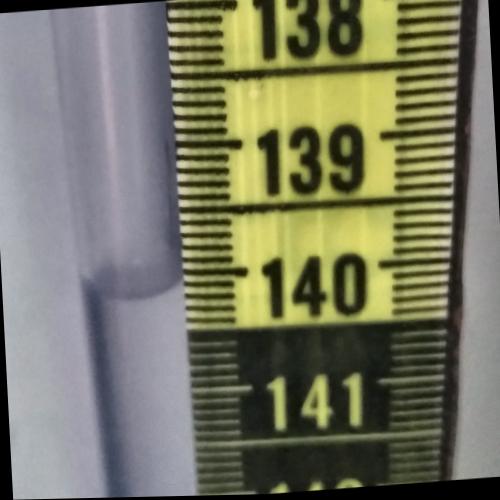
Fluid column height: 140.2 cm